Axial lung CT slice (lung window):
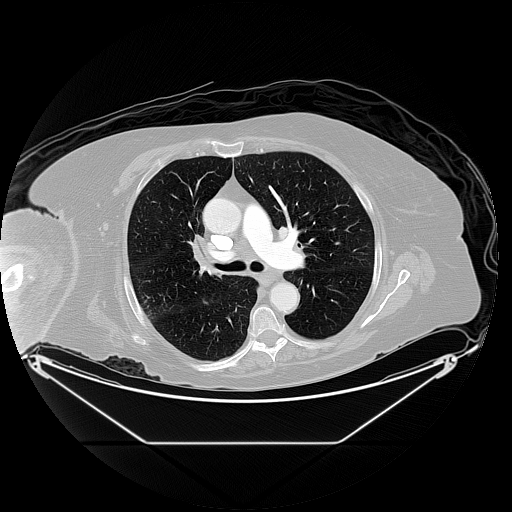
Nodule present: no